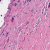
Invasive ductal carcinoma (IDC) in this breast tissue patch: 0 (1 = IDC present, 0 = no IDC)